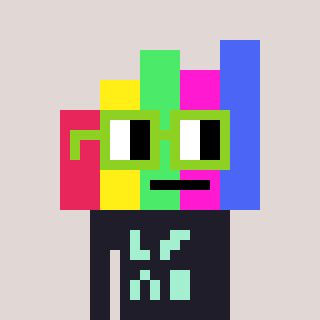
a pixel art character with square light green glasses, a bar chart-shaped head and a grayscale-colored body on a warm background